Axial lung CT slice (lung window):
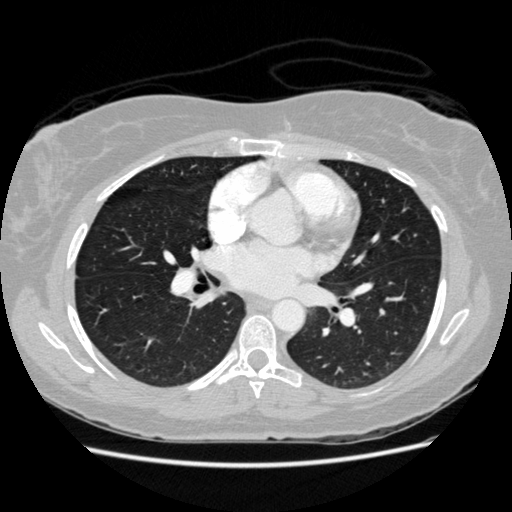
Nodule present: no